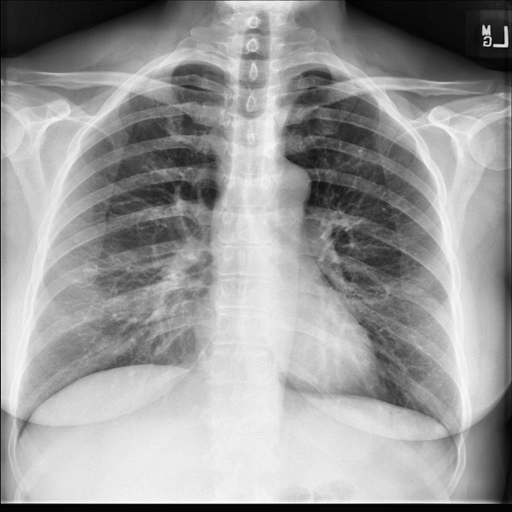
Finding: NORMAL